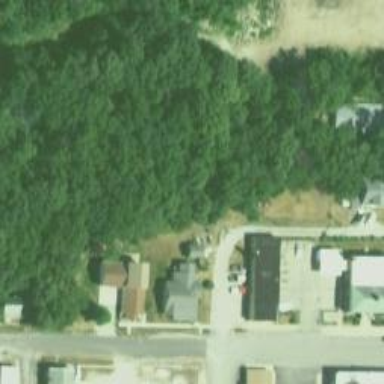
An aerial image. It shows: Alley classified as service road.